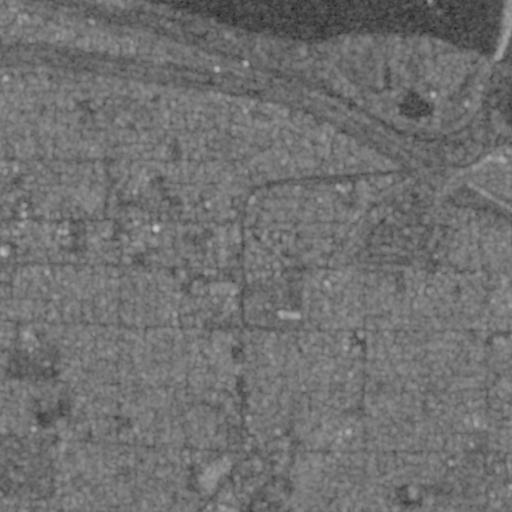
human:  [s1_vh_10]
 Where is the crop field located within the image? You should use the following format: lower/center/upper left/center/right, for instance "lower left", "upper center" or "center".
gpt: The crop field is located in the lower right of the image.
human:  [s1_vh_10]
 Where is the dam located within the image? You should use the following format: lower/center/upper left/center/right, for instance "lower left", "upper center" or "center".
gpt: The dam is located in the upper right of the image.
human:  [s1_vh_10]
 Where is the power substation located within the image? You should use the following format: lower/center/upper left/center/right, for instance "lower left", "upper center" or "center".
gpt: The power substation is located in the center left of the image.
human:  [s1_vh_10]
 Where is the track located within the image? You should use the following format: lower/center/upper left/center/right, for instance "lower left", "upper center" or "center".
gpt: The track is located in the lower left of the image.
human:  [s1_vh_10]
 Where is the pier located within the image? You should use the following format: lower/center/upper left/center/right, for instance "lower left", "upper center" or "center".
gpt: The pier is located in the upper right of the image.
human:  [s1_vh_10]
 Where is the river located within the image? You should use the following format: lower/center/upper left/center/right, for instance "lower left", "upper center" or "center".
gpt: The river is located in the upper of the image.
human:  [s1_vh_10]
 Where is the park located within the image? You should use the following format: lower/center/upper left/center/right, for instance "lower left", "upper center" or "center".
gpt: There is no park in the image.

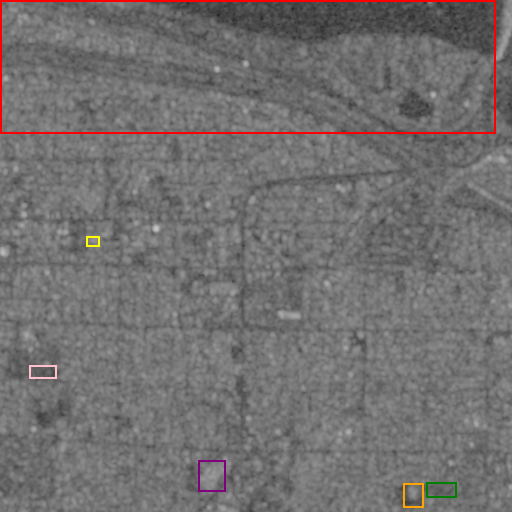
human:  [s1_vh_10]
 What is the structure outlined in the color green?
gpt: The structure outlined in green is a crop field.
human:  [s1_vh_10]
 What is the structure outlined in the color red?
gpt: The structure outlined in red is a park.
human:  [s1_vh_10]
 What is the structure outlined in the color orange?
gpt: The structure outlined in orange is a parking lot.
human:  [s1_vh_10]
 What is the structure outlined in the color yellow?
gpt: The structure outlined in yellow is a power substation.
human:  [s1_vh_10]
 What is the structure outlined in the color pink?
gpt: The structure outlined in pink is a track.
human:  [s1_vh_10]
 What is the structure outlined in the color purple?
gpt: The structure outlined in purple is a building.
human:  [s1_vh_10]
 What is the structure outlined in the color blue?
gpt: There is no blue outline.